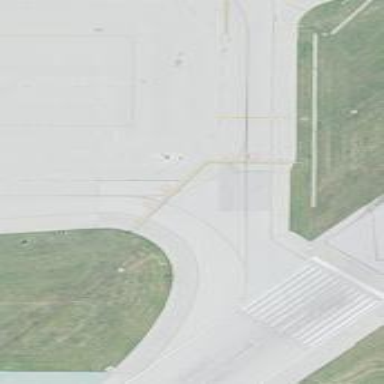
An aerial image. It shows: View of taxiway at the airport.